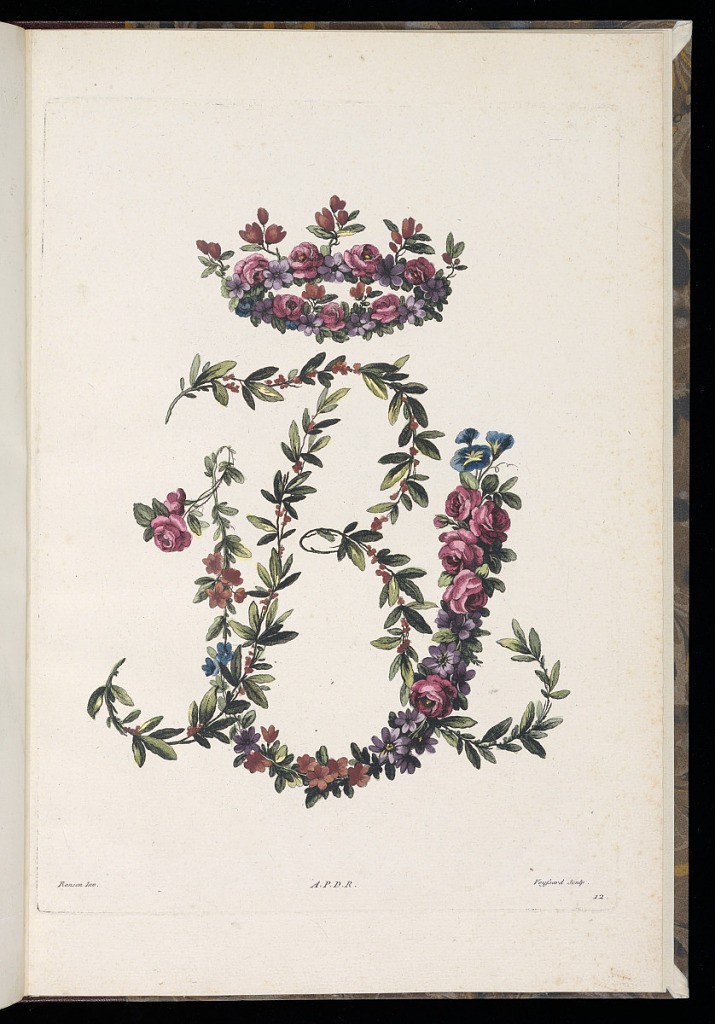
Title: Decorative Monogram Design
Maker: Pierre Ranson, French, 1736–1786
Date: ca. 1780
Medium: Etching and hand colored in watercolor on paper
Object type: Print
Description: Design for a decorative monogram for the letters R and U, featuring flowers, leaves, and berries. The letters are topped with a crown of flowers. The plate is numbered, signed and hand colored.